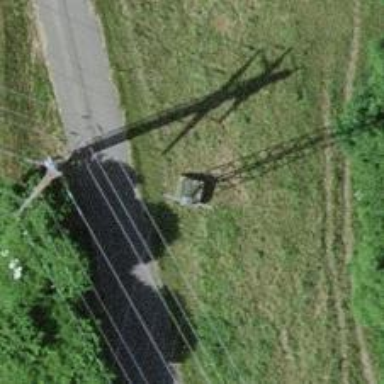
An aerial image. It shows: Power line is depicted.